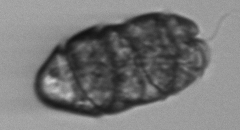
Label: Margalefidinium